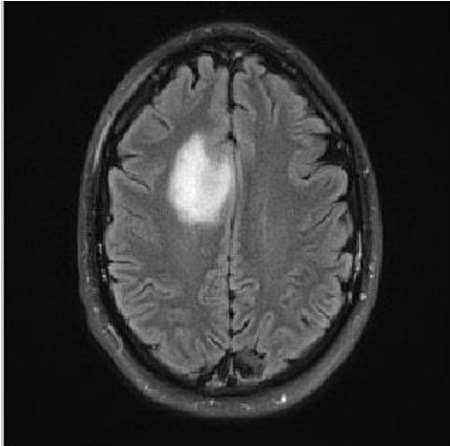
Label: meningioma